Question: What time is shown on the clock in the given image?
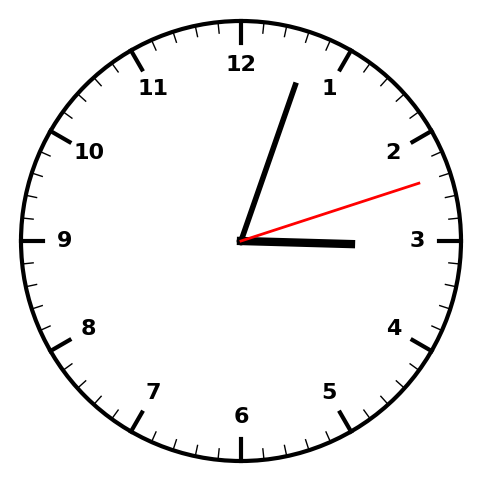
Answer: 03:03:12